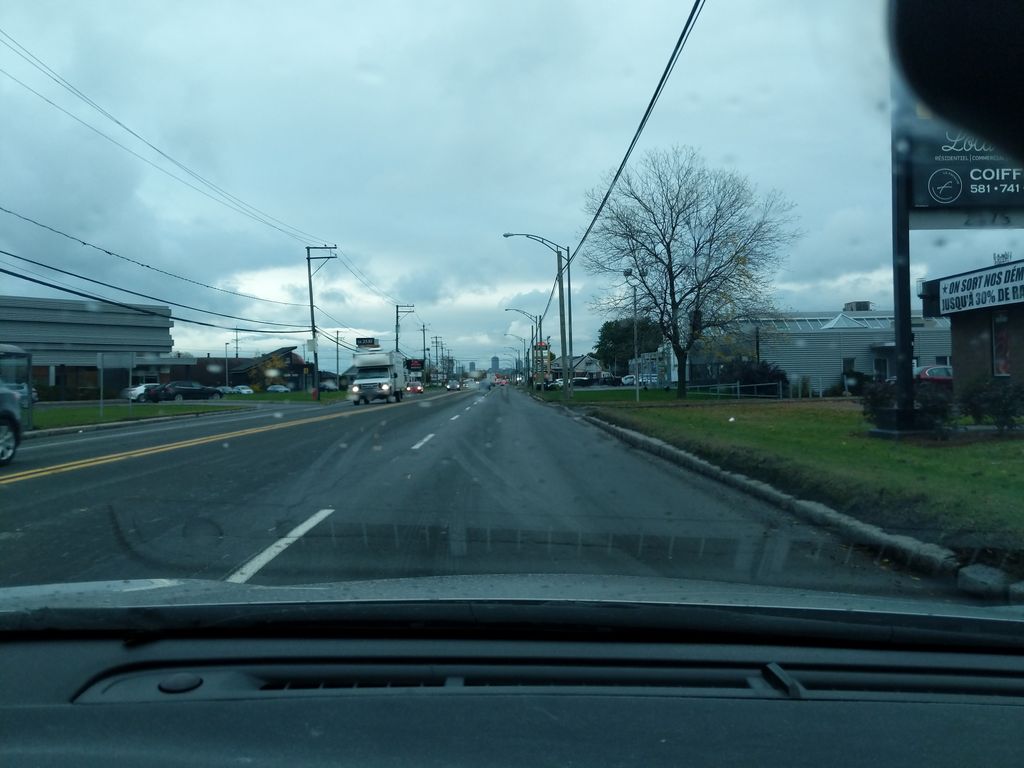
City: quebec_city